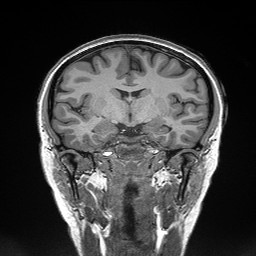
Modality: T1w
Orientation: sagittal
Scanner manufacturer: siemens
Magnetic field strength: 3 T
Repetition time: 2.3 s
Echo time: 0.00298 s